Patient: sex F, age 59
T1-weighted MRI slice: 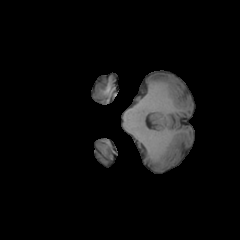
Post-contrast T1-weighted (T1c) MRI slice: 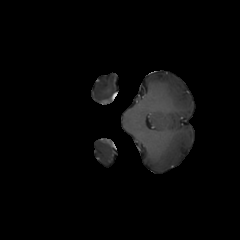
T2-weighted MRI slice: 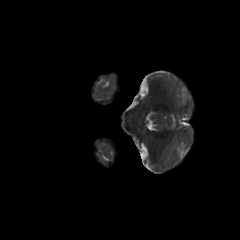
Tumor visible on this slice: no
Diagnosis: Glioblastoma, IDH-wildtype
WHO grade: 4